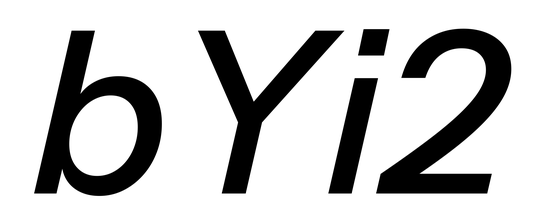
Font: InstrumentSans-Italic_Medium_Italic